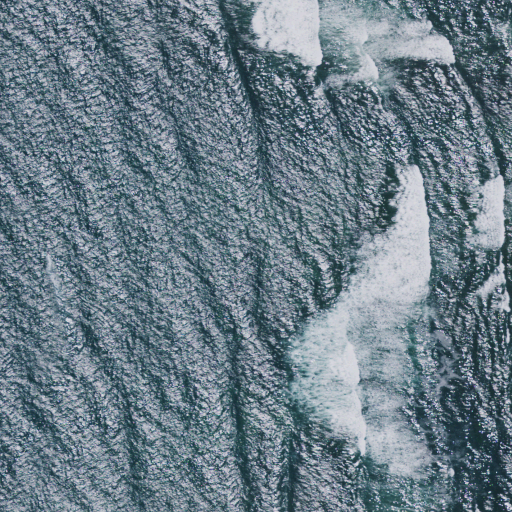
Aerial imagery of bar in California named New Hope Rock containing only open water